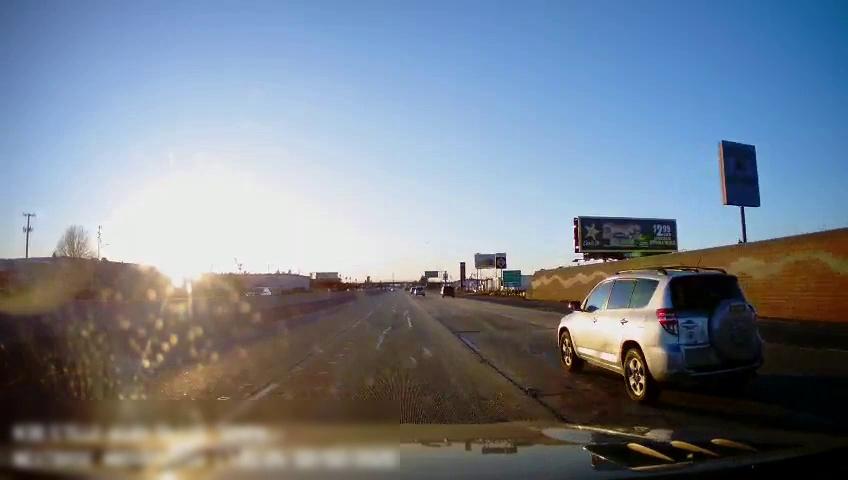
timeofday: Day
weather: Sunny
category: Drivable Space
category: Vehicles | Truck
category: Vehicles | SUV
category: Vehicles | SUV
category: Vehicles | Car
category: Lanes | Current Lane
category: Lanes | Current Lane
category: Lanes | Alternate Lane
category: Lanes | Alternate Lane
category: Lanes | Alternate Lane
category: Traffic | Signs
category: Traffic | Signs